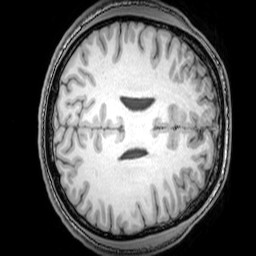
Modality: T1w
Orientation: axial
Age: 21
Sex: male
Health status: healthy
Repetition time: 0.081 s
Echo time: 0.037 s